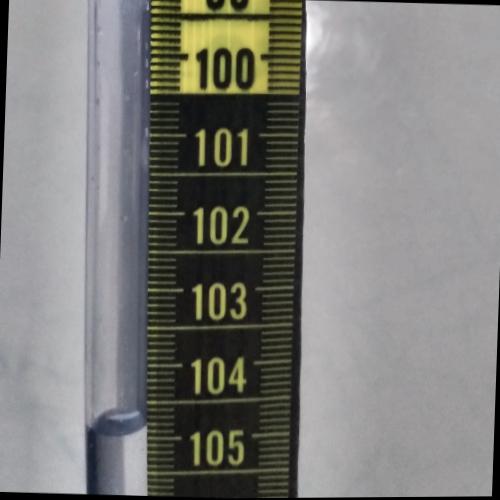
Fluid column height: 104.8 cm